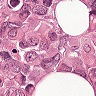
Metastatic tissue present: yes